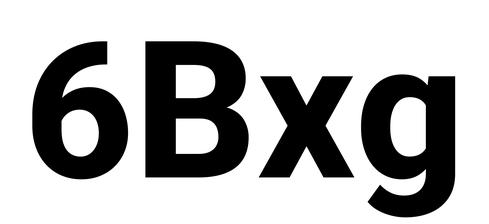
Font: Roboto_ExtraBold